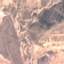
Land use / land cover: HerbaceousVegetation